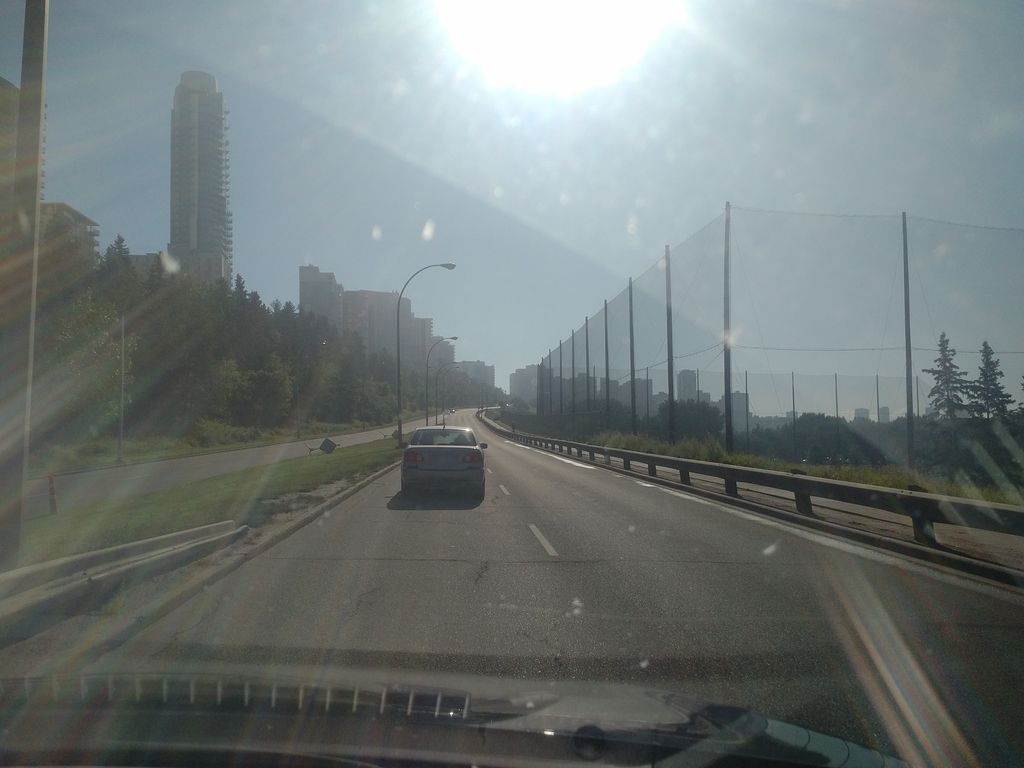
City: edmonton